Field crop: maize
Growth stage: 2
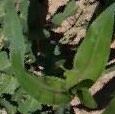
Species: maize